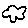
Label: cloud